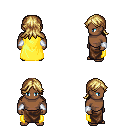
a pixel art fantasy rpg character, male body template, human, dark skin, yellow cape, robe skirt, blonde loose hair, white cloth bracers, four views (front, back, left, right), 2x2 character sprite sheet, small pixel art, hard edges, no anti-aliasing